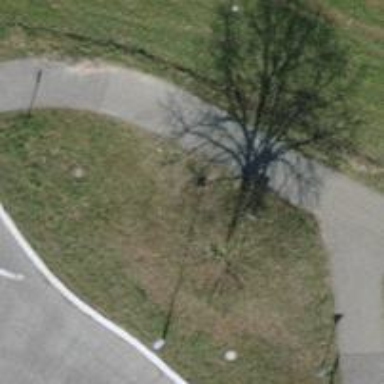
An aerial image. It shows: Historic wayside cross.